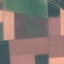
Land use / land cover class: AnnualCrop